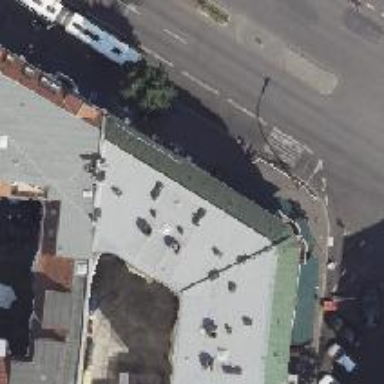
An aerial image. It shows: Bakery.